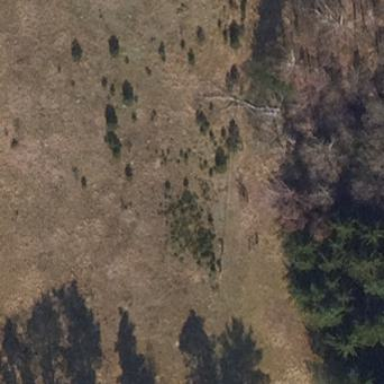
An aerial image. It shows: Beautiful meadow.